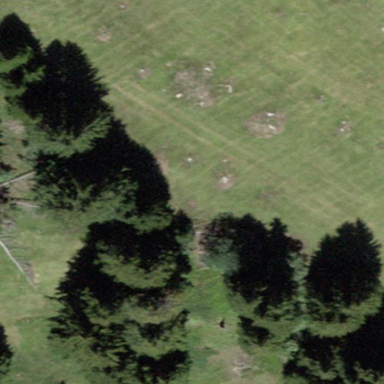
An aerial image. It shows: Forest area.